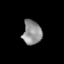
Tissue: lung
Cell type: Myeloid cells
Senescence score: 0.2355
Nuclear area (px): 447
Mean DAPI intensity: 144.962